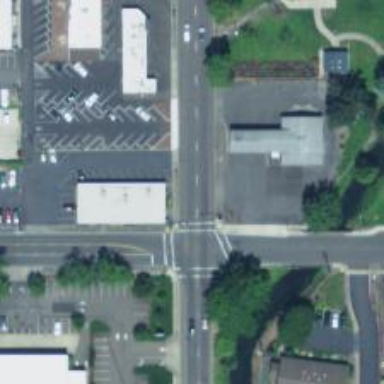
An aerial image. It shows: Primary highway with sidewalk on the left side.